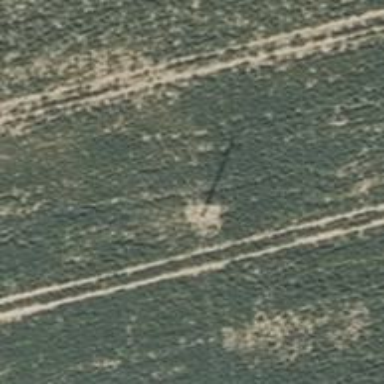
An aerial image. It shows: Minor power line with three cables.